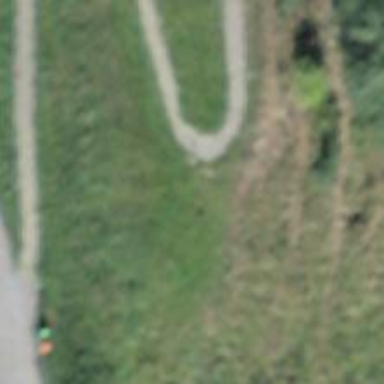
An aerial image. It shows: Path with sett surface.